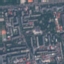
Land use / land cover: Residential